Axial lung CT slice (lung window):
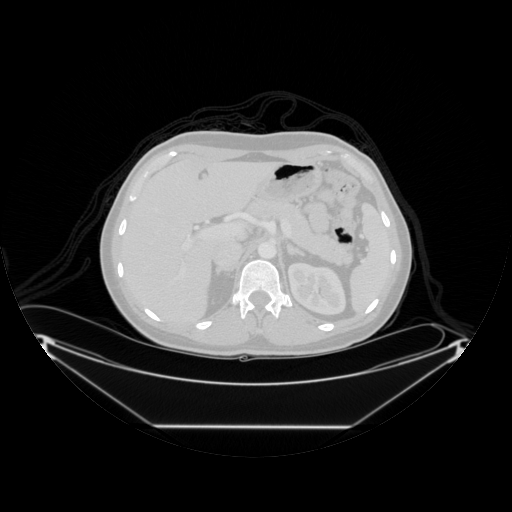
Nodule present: no